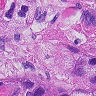
Metastatic tissue present: yes